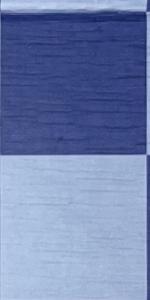
Label: Empty